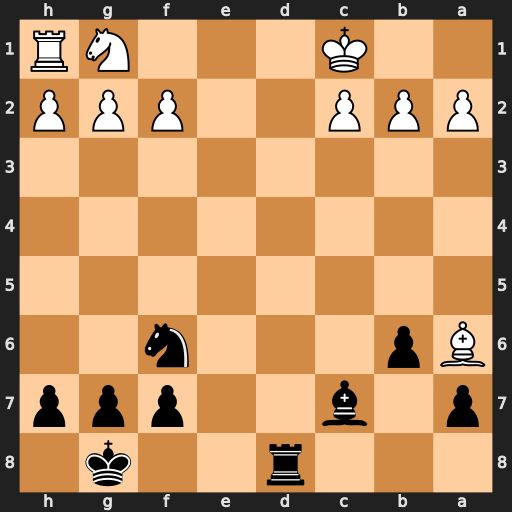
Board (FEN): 3r2k1/p1b2ppp/Bp3n2/8/8/8/PPP2PPP/2K3NR
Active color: b
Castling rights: -
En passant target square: -
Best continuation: Bf4+ Kb1 Rd1#